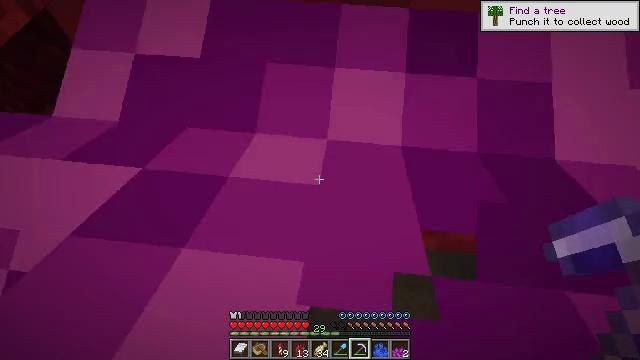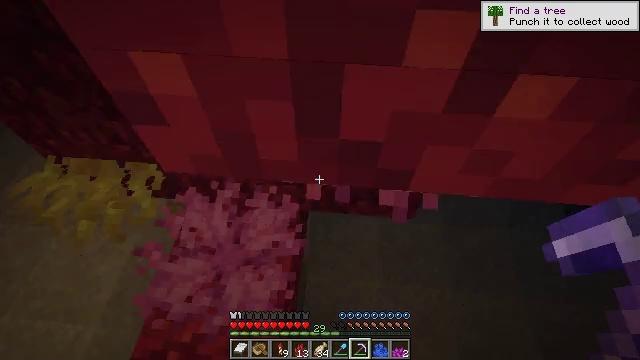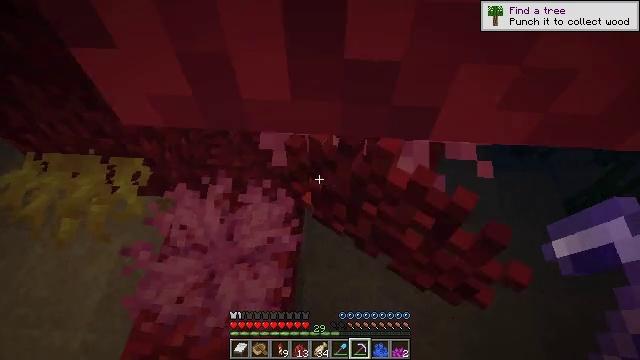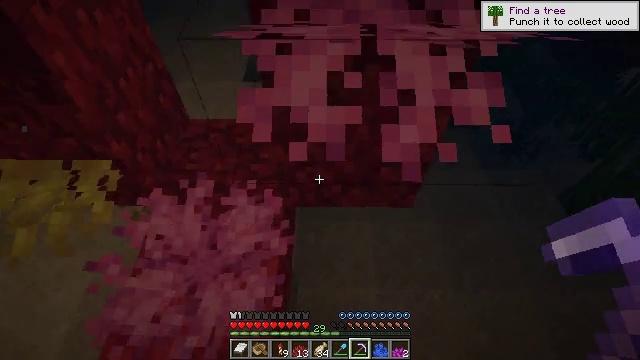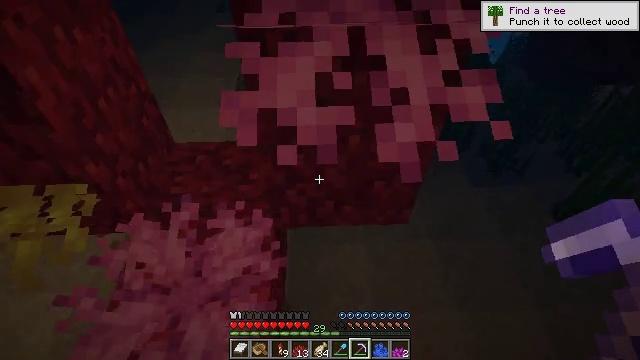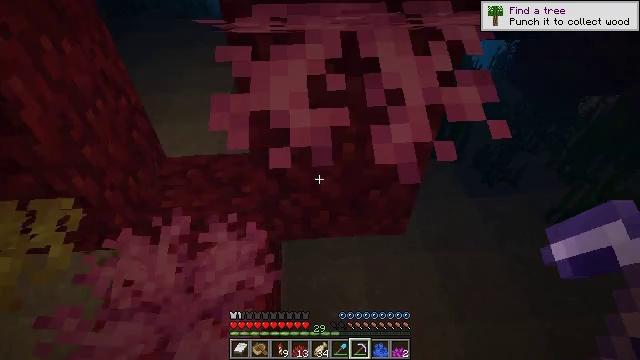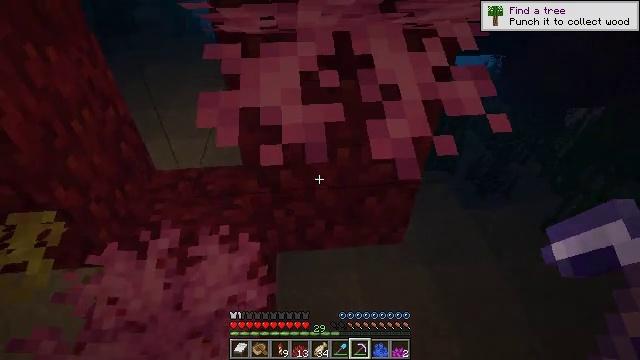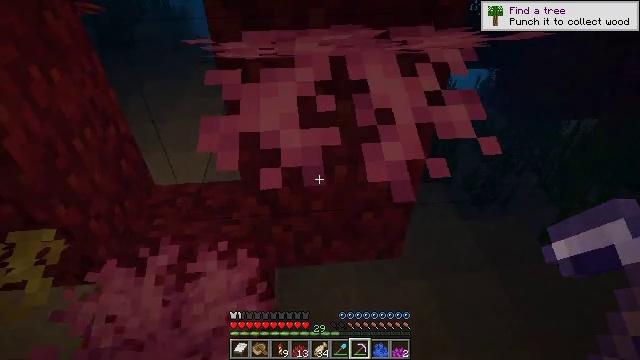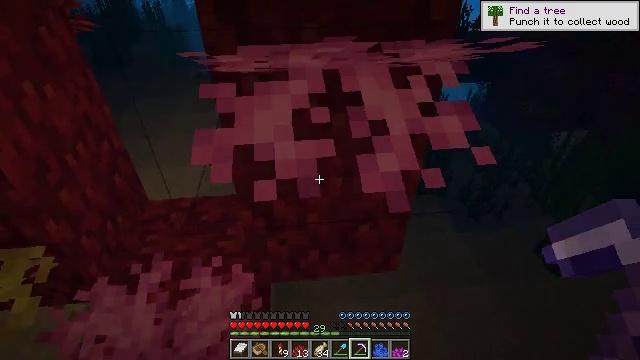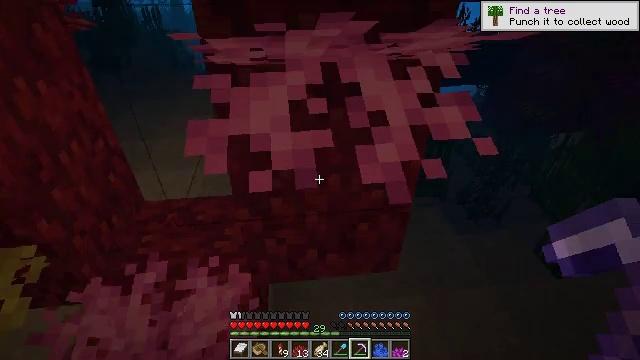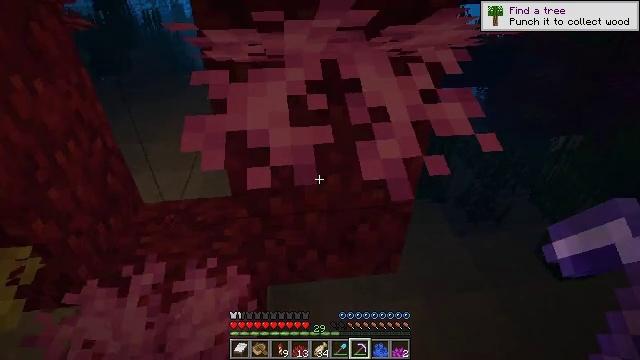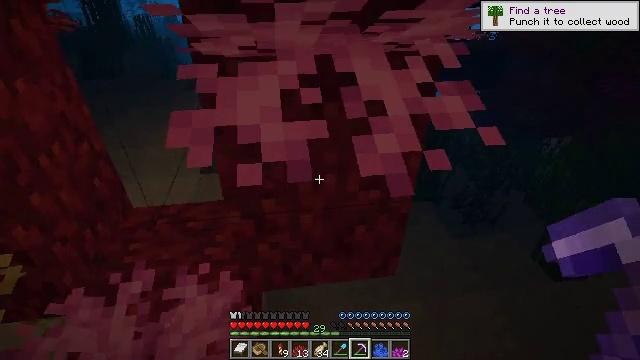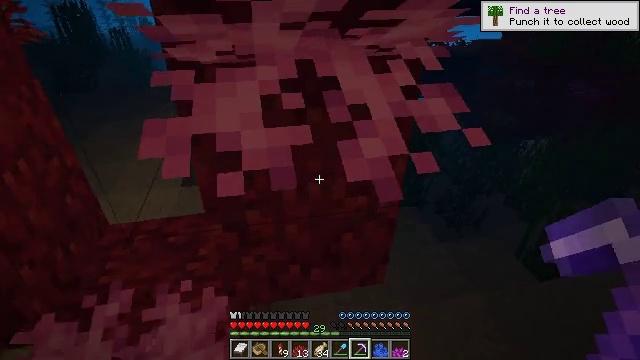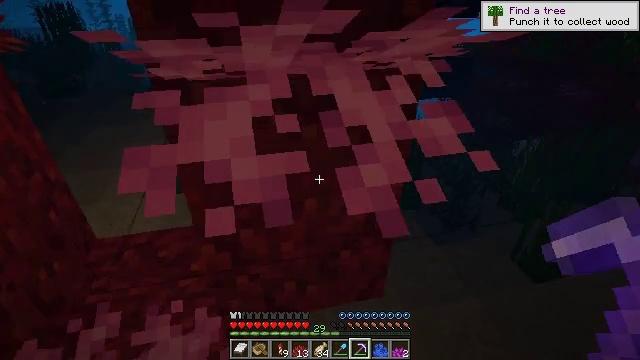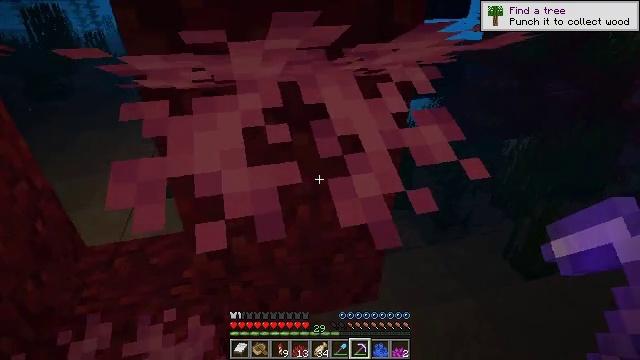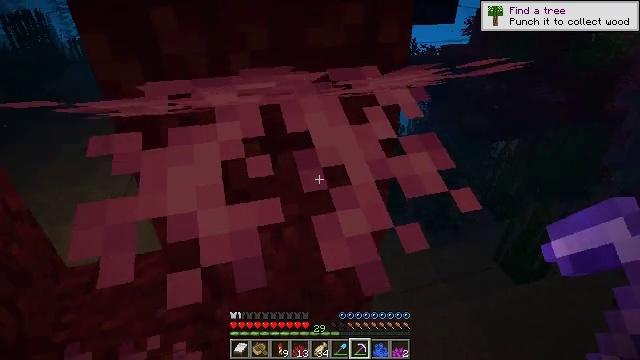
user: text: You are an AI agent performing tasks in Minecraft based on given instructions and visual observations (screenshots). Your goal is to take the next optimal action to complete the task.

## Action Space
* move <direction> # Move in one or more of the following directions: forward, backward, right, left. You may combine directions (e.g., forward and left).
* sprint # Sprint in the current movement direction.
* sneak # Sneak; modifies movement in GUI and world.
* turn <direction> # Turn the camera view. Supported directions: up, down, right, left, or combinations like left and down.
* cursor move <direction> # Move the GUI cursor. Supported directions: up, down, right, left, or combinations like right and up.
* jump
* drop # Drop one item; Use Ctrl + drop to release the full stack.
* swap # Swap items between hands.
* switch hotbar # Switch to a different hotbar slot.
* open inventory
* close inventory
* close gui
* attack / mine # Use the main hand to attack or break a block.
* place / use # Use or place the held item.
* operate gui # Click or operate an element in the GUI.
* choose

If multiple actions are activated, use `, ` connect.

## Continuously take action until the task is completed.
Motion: motion action
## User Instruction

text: Break the fire coral wall fan attached to a block.
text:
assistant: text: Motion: move forward, sneak, turn right
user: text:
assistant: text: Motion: move forward, sneak, turn right
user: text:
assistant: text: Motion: move forward, sneak, turn right and up
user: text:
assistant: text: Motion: move forward, turn right and up
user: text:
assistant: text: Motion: move forward, turn right and up
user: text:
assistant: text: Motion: move forward, turn right and up
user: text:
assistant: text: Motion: move forward, turn up
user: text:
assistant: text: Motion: move forward, turn right and up
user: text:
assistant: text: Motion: move forward
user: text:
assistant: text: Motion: move forward
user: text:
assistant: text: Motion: move forward, turn right
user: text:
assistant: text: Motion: move forward, turn right and up, jump
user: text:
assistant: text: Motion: move forward, turn right, jump
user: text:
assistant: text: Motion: move forward and move right, turn right, jump
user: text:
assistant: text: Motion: move forward and move right, turn right, jump
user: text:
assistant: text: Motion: move forward and move right, jump
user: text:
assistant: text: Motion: move forward and move right, jump
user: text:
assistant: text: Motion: move forward and move right, jump
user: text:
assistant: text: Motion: move forward and move right, jump
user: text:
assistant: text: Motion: move forward and move right
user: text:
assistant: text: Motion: move forward and move right, turn left
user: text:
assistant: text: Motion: move forward and move right, turn left
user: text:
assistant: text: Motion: move forward and move right, turn left
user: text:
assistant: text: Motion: move forward and move right, turn left
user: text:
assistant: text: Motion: move forward and move right, turn left
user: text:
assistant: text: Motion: move forward and move right, turn left
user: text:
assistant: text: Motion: move right, turn left
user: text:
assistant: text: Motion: move right, turn left
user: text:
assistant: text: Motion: move right, turn left
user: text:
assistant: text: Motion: move back and move right, turn left